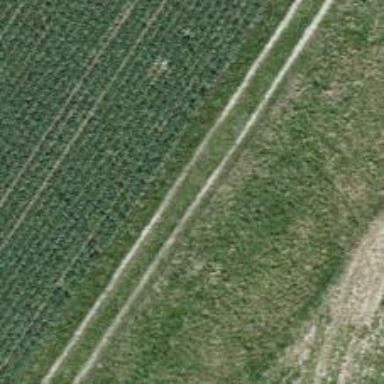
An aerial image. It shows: Grassy track with grade3 tracktype.